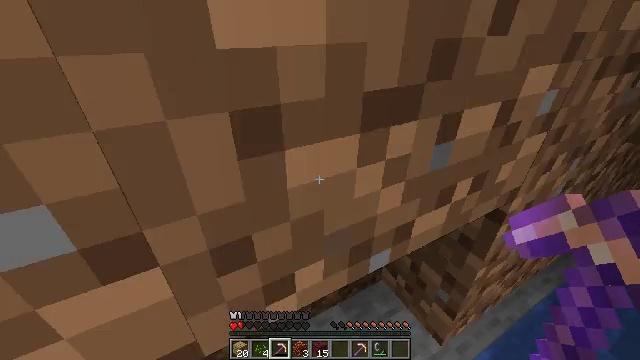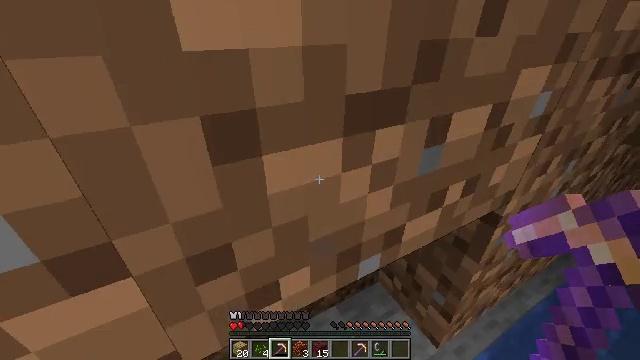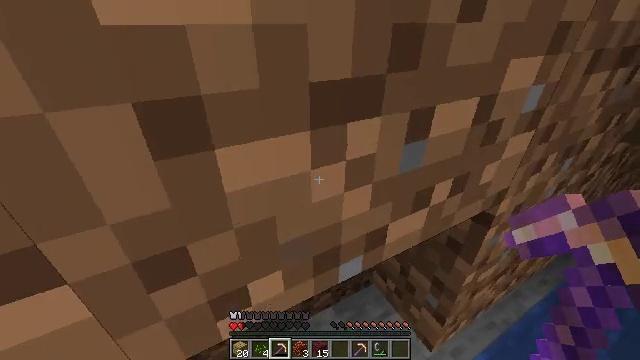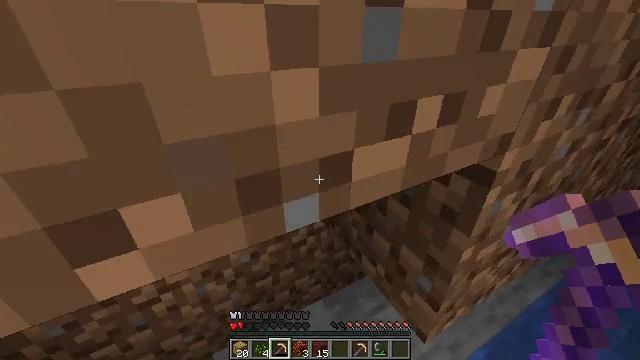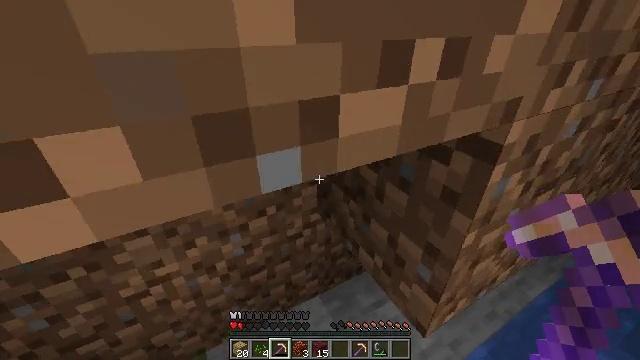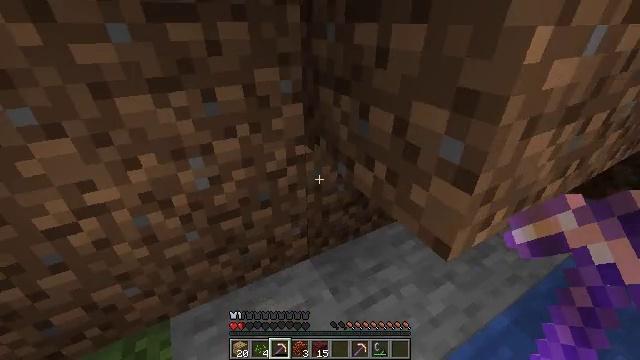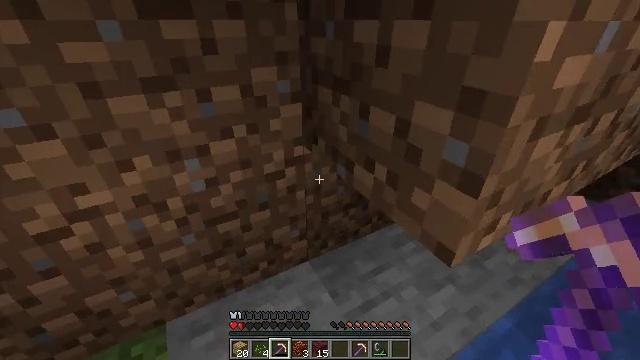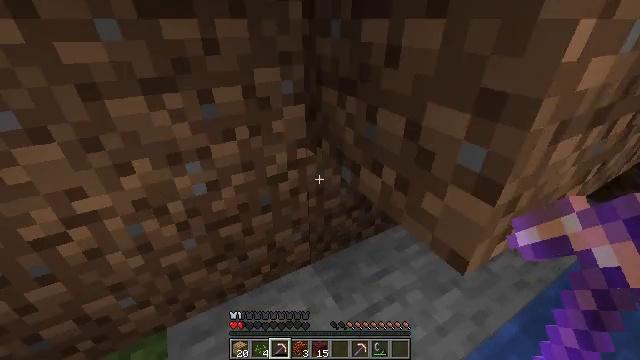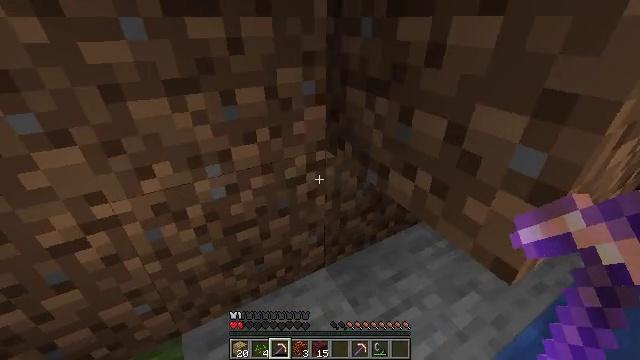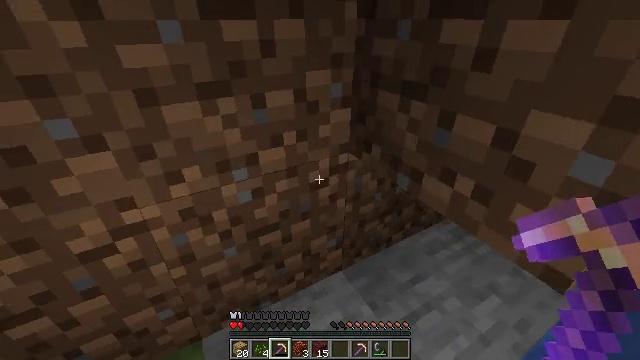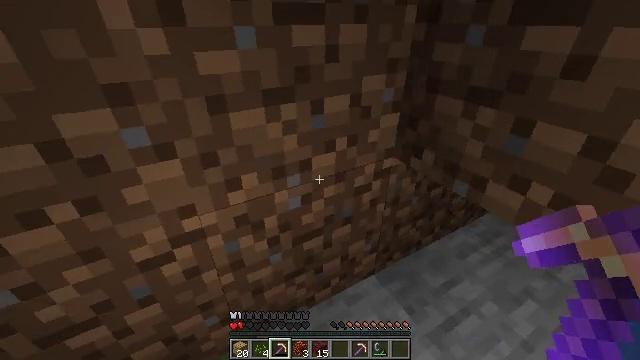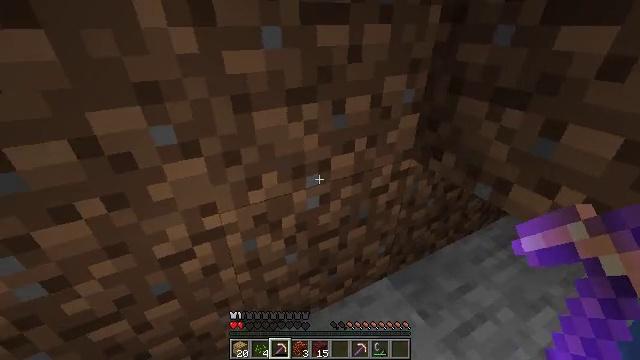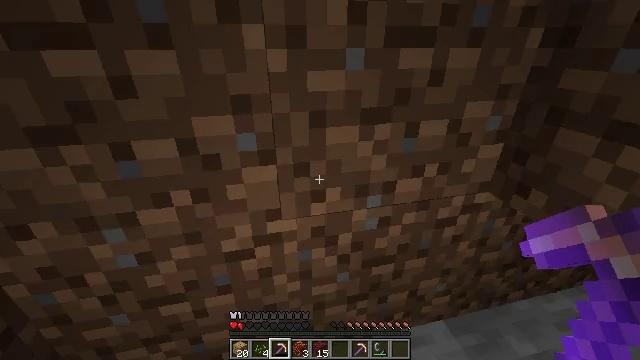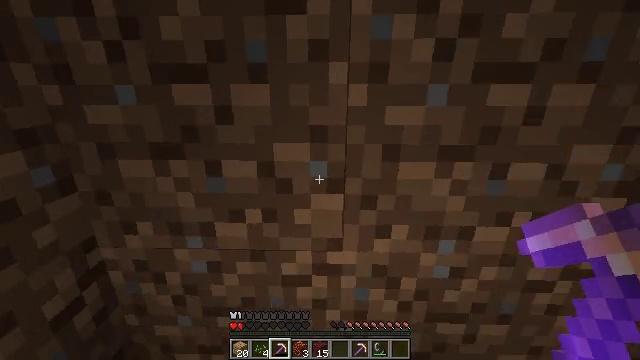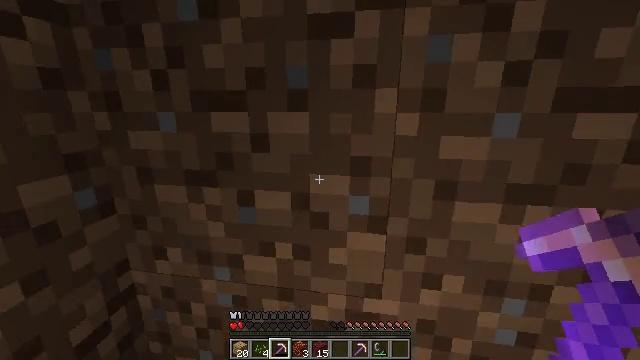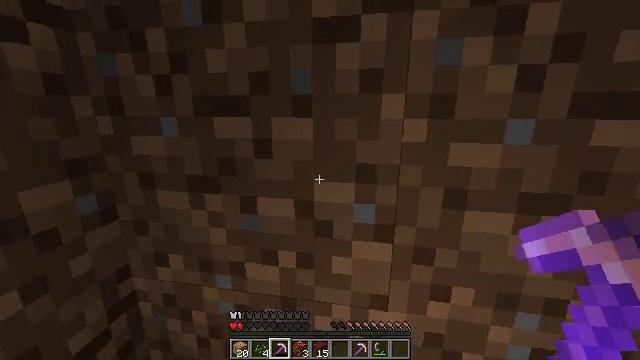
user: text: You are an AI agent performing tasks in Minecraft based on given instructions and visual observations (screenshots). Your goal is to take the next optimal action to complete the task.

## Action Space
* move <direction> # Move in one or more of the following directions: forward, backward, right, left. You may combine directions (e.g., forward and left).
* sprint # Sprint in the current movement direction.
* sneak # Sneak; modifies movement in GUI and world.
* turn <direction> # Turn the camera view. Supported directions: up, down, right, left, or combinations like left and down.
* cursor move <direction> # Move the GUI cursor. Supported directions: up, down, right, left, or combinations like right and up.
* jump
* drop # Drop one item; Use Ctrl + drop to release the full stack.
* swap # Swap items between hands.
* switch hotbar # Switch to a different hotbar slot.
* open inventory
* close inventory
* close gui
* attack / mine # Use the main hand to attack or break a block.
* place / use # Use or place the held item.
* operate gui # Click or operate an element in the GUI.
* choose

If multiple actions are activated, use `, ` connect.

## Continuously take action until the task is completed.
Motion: motion action
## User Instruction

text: Break the stone block.
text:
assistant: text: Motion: move forward, jump
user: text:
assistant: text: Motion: move forward, jump
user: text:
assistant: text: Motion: move forward and move left, jump
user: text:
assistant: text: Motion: move forward and move left, jump
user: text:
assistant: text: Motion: move forward and move left, jump
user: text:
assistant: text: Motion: move forward and move left, jump
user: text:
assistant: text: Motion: move left
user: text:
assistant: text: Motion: move left
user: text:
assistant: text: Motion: move left
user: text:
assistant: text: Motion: no_op
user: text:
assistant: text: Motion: turn left
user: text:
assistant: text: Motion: turn left and up
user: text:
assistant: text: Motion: turn left and up
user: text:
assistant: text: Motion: move forward, turn left and up
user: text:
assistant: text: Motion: move forward, turn left
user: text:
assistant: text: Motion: move forward and move left
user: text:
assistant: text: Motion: move forward and move left
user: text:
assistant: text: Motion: move forward and move left
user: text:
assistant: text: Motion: move forward and move left
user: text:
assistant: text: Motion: move forward, turn right
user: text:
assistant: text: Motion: move forward, turn right and down
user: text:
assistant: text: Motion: move forward, turn right and down
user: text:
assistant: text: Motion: move forward, turn right and down
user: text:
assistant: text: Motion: move forward, turn right and down
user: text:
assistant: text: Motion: move forward, turn right and down
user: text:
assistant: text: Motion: no_op
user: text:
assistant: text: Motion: turn down
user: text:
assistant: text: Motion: turn down
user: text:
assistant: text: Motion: turn down
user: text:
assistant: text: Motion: no_op